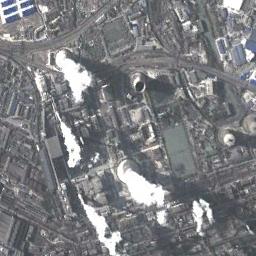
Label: thermal_power_station